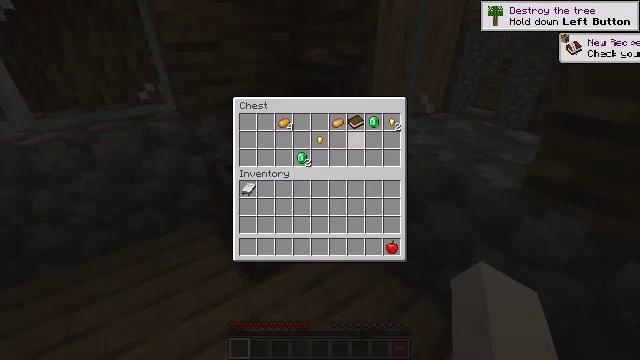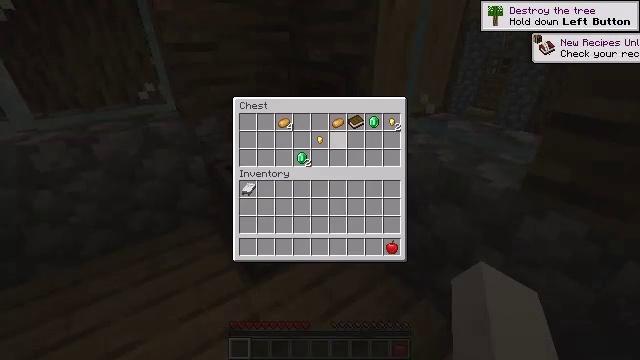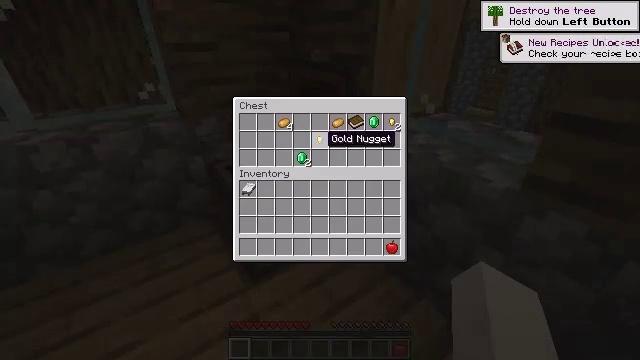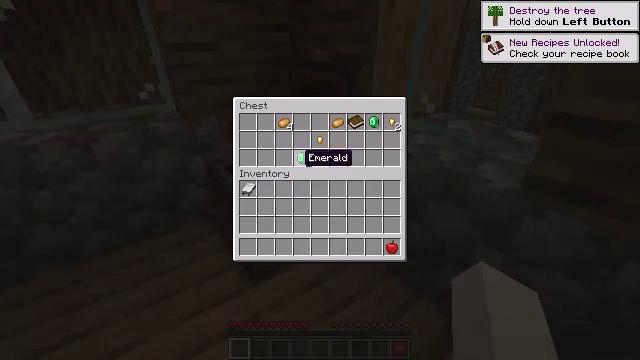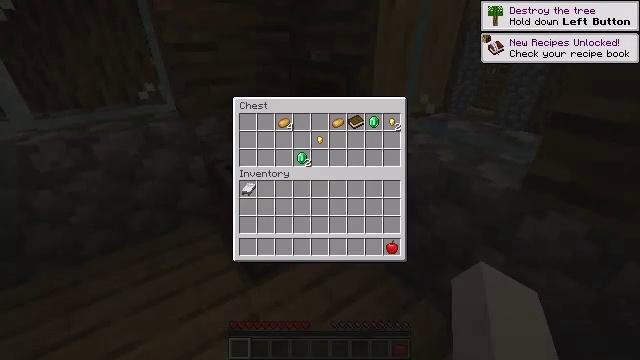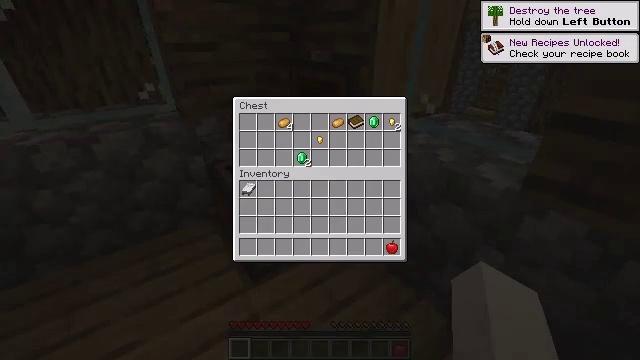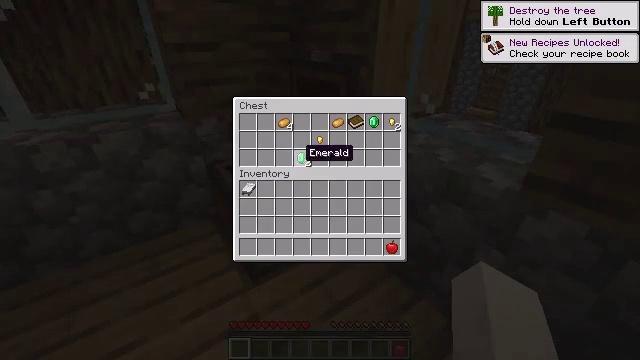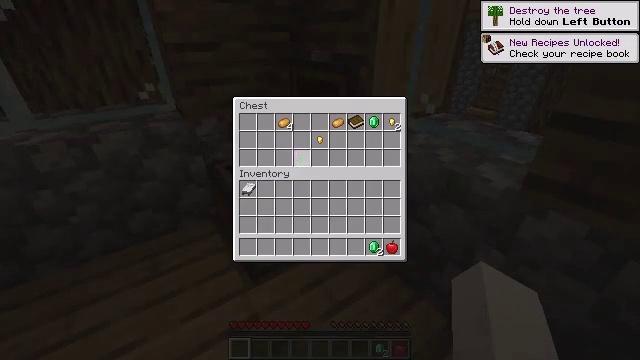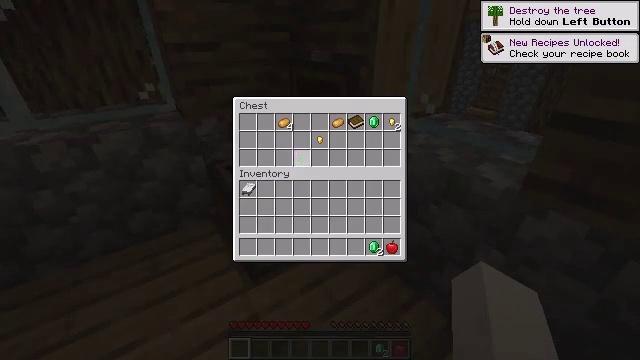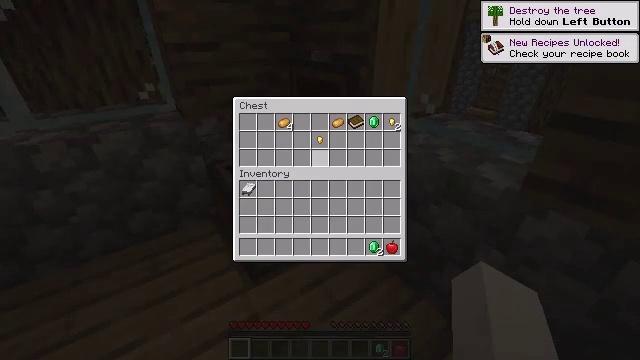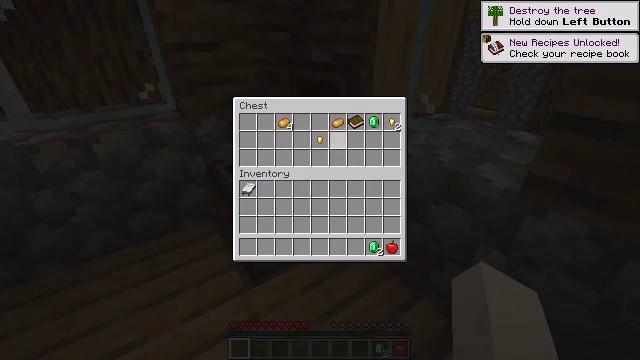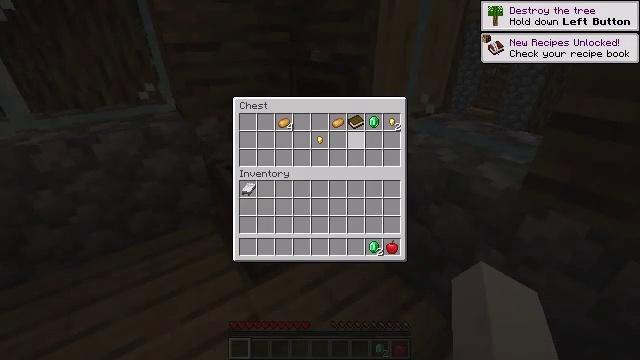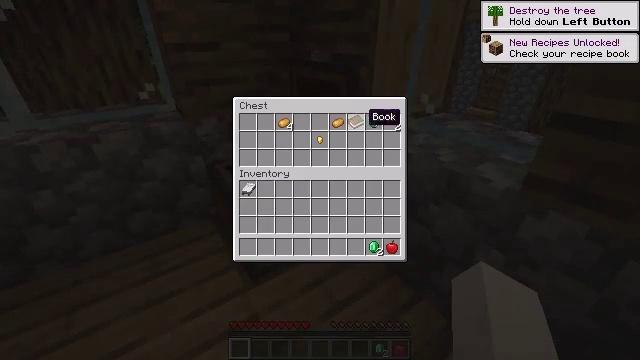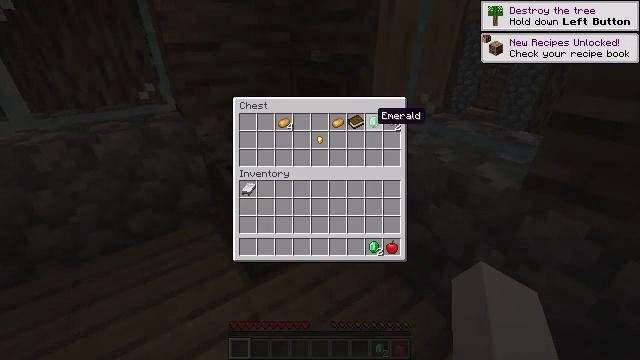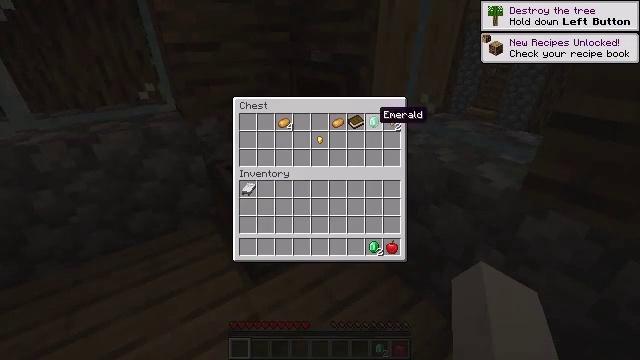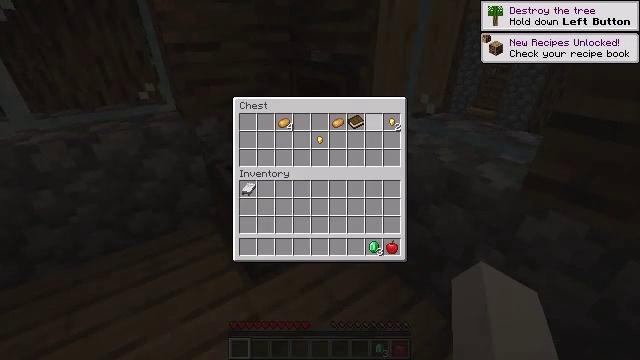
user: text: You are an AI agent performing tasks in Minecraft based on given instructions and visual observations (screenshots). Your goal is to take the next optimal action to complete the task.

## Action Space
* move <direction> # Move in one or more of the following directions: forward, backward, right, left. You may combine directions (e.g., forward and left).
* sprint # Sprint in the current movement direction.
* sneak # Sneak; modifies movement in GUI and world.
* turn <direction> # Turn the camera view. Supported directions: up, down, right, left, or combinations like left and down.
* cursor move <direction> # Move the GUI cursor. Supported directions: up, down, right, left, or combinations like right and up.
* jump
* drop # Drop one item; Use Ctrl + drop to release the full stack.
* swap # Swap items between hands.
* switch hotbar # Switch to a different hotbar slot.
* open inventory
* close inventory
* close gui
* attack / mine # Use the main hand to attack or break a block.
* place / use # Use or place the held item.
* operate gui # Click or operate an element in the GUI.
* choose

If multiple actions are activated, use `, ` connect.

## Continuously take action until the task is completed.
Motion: motion action
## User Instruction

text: Get the furnace back into your inventory.
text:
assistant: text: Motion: sneak, cursor move left
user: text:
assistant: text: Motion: sneak, cursor move left and down
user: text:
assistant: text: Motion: sneak, cursor move left and down
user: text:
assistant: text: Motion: sneak
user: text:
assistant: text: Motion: sneak
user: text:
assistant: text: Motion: sneak
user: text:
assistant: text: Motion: sneak, operate gui
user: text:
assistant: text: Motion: sneak, operate gui
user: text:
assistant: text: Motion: sneak, cursor move right and up, operate gui
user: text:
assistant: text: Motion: sneak, cursor move right and up
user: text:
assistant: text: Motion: sneak, cursor move up
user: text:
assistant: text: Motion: sneak, cursor move right and up
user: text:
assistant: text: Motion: sneak, cursor move right
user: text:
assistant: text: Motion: sneak
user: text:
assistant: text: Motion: sneak, operate gui
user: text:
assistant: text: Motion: sneak, cursor move down, operate gui
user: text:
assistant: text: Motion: sneak, cursor move down
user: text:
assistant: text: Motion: cursor move down
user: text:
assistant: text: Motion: cursor move down
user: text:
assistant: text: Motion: no_op
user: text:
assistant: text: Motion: no_op
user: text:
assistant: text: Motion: cursor move right
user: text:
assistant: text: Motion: no_op
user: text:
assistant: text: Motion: no_op
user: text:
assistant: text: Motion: operate gui
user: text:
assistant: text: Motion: operate gui
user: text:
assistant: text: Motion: operate gui
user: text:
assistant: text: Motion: cursor move up
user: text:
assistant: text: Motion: cursor move right
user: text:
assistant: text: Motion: no_op